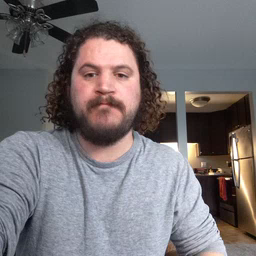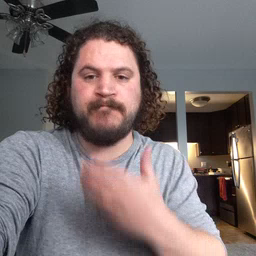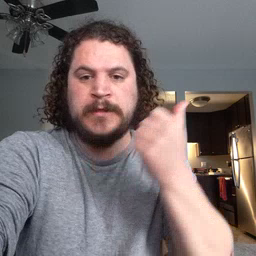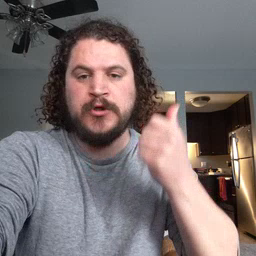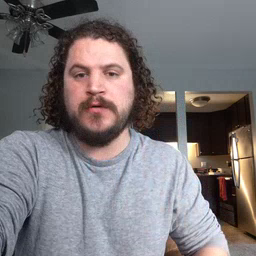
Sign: better